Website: apple
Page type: billing-address
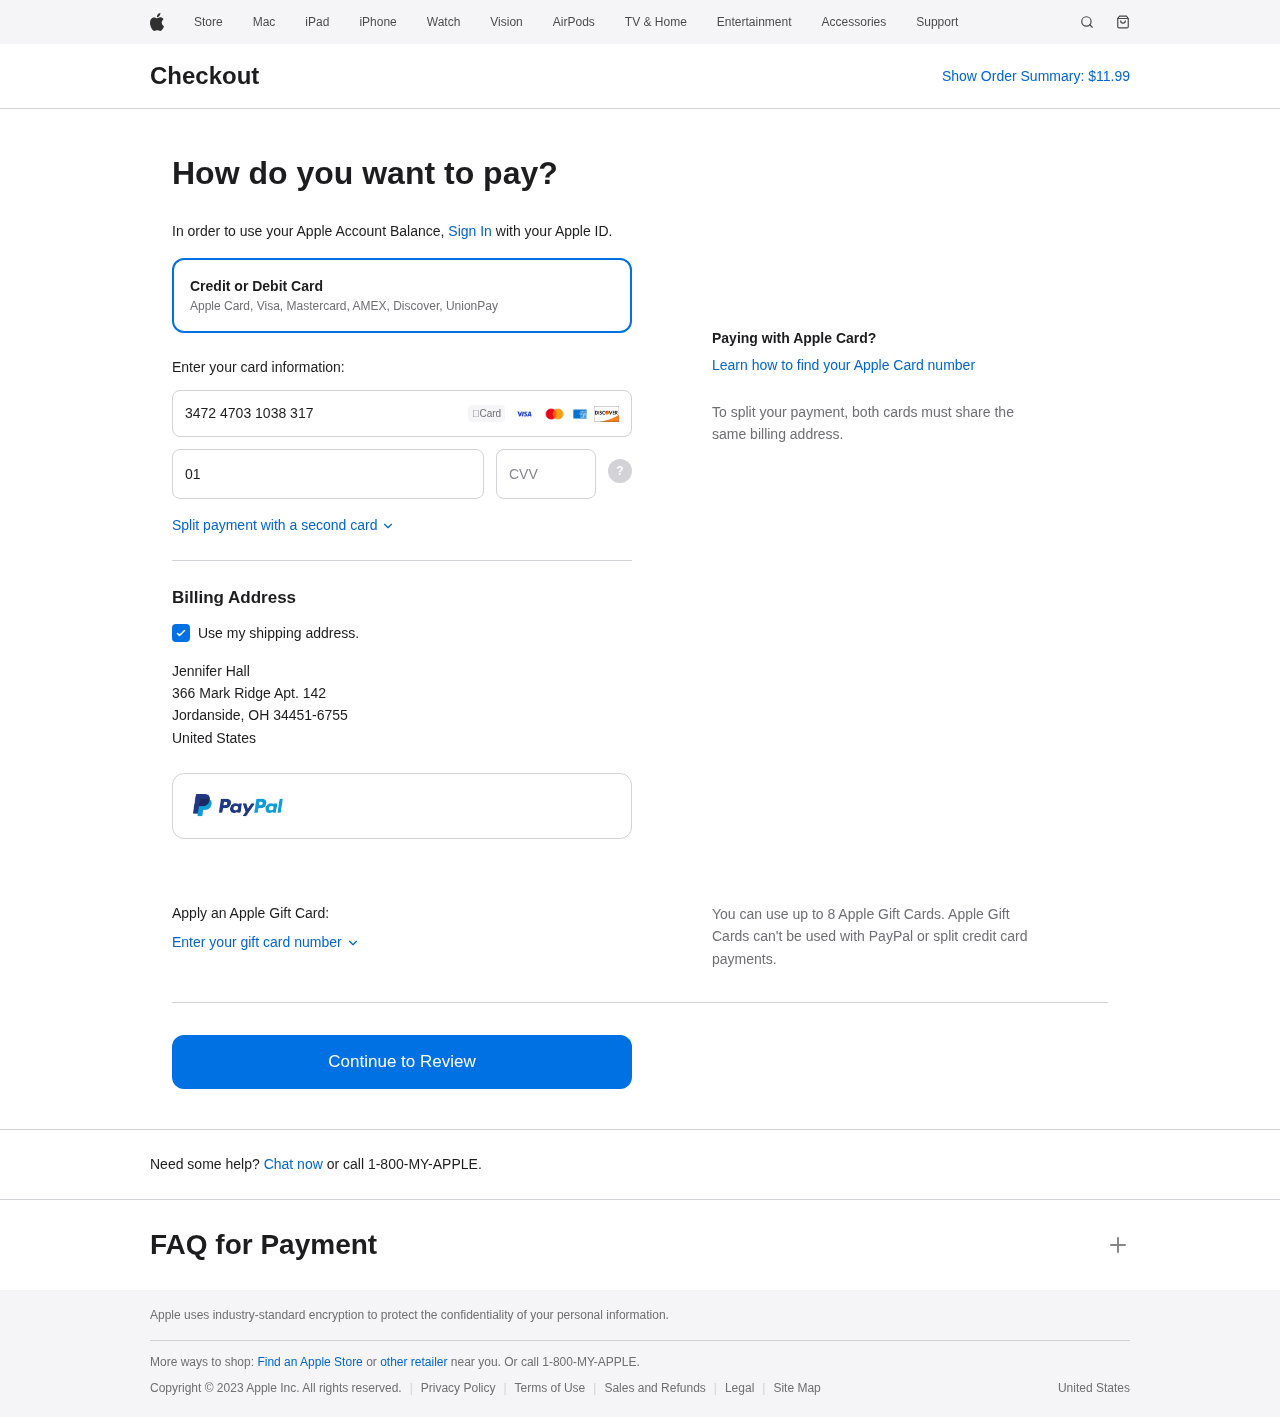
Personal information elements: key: PII_CARD_CVV
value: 0860
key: PII_CARD_EXPIRY
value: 01/30
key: PII_CARD_NUMBER
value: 3472 4703 1038 317
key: PII_CITY
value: Jordanside
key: PII_COUNTRY
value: United States
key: PII_FULLNAME
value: Jennifer Hall
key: PII_POSTCODE_FULL
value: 34451-6755
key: PII_STATE_ABBR
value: OH
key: PII_STREET
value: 366 Mark Ridge Apt. 142
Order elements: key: ORDER_TOTAL
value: $11.99